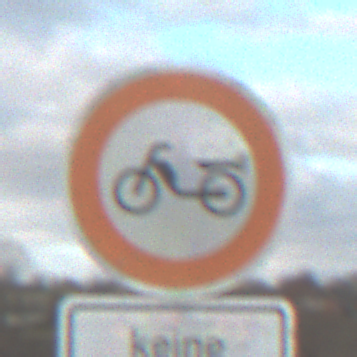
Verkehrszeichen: VerbotMofas
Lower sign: HinweisDurchVerbaleAngabe4
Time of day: SunriseSunset
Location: Outdoor (RoadRail)
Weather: PartlyCloudy
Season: NotSpecified
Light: Natural